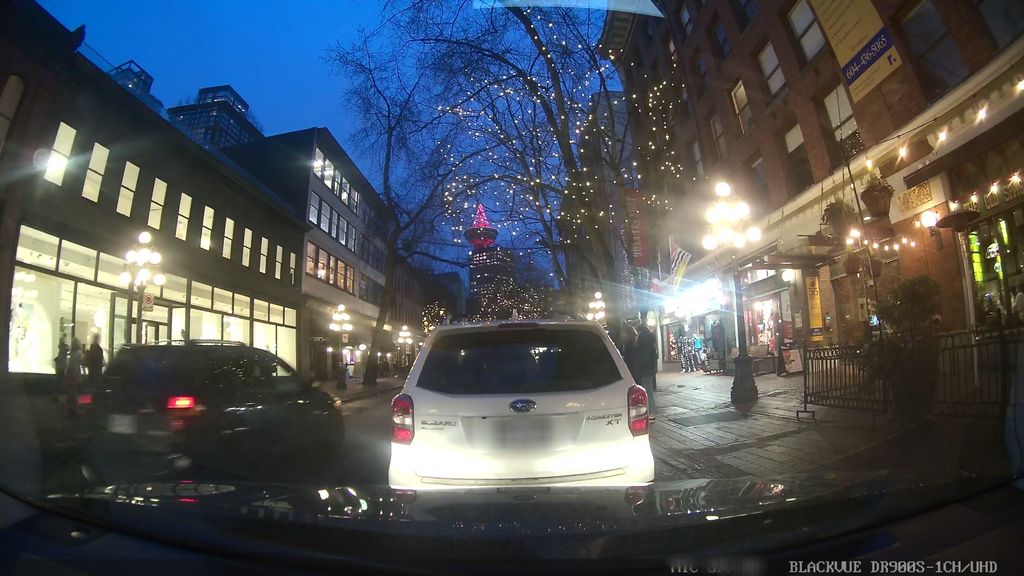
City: vancouver